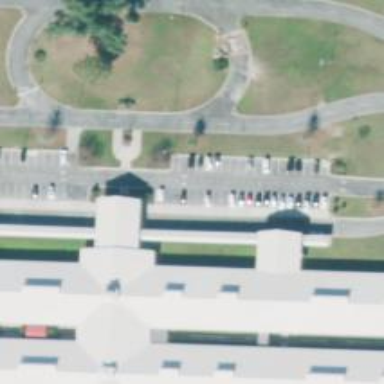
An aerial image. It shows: Parking space.